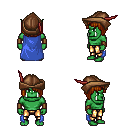
a pixel art fantasy rpg character, male body template, orc, green skin, blue cape, gold greaves, brunette pageboy hairstyle, leather cap, leather bracers, four views (front, back, left, right), 2x2 character sprite sheet, small pixel art, hard edges, no anti-aliasing